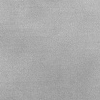
Atmospheric dust classification: dusty